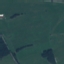
Land use / land cover: Pasture